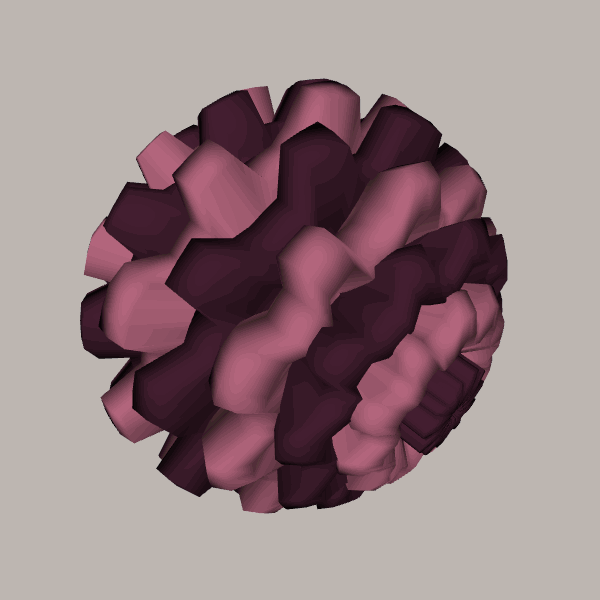
Background: light